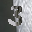
Label: 3